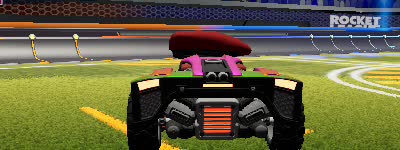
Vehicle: breakout